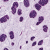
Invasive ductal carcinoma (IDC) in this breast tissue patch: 1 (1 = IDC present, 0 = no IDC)